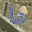
Label: 6